Question: I am trying to interate through the below xml sample using
'''
XPathNodeIterator nodes = xPathNav.Select("z:row");
while(nodes.MoveNext())
{
}
'''
this gives the error "Namespace Manager or XsltContext needed"
Can anyone advise the best way to loop through the xml or point me in the right direction of where i am going wrong
thanks
S

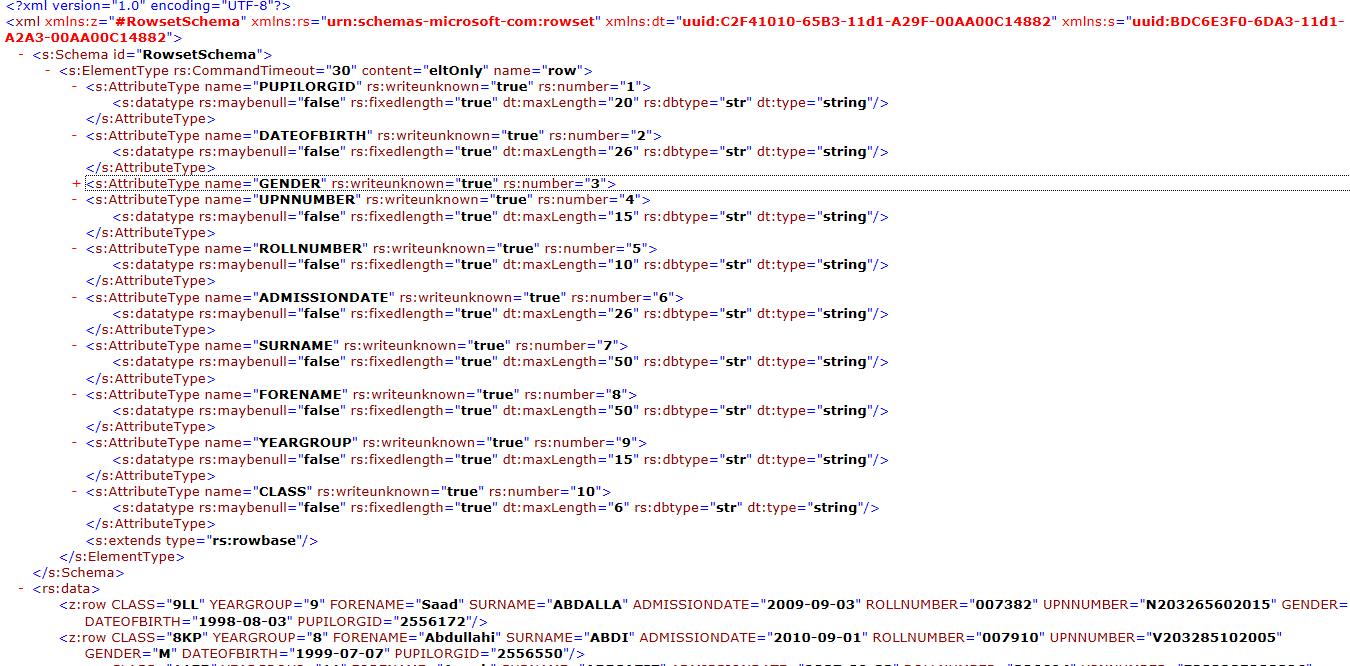
Answer: I think you need to pass a namespace manager as a second argument to Select, a bit like what is described here: <URL>.